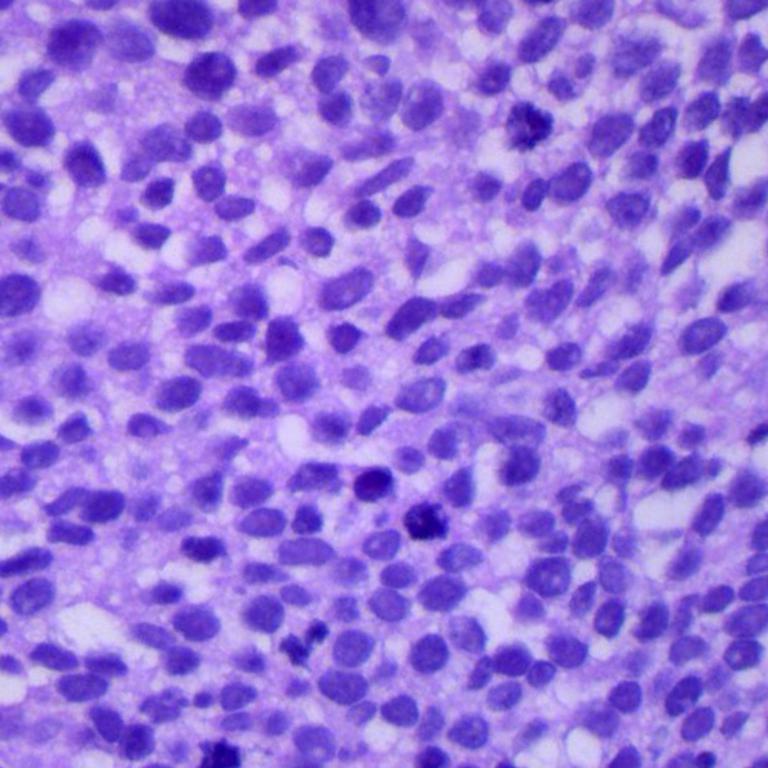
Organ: lung
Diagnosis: squamous carcinomas